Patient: sex M, age 65
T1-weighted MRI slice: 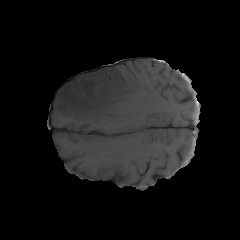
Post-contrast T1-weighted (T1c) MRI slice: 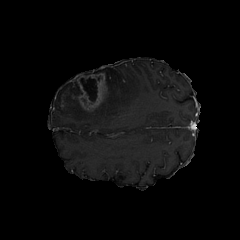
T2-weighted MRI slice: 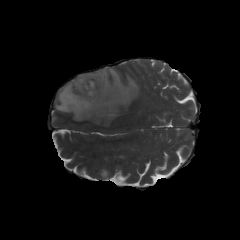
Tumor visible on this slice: yes
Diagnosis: Glioblastoma, IDH-wildtype
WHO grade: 4